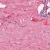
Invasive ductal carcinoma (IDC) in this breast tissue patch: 0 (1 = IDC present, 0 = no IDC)